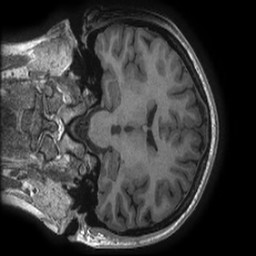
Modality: T1w
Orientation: coronal